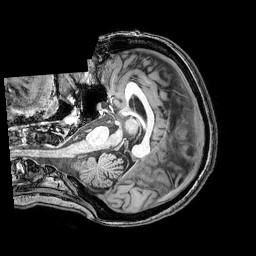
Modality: T1w
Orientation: axial
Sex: female
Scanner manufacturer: philips
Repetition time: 0.008114 s
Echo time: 0.00371 s